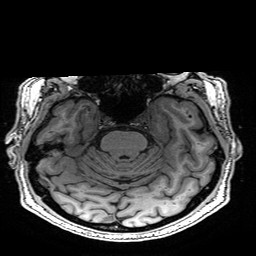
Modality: T1w
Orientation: coronal
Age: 72
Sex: male
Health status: healthy
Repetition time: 2.53 s
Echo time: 0.0034 s